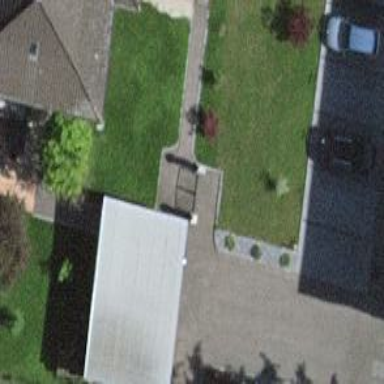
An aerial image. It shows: Garage.